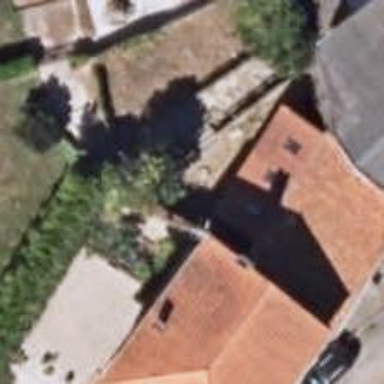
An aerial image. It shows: Simple house.